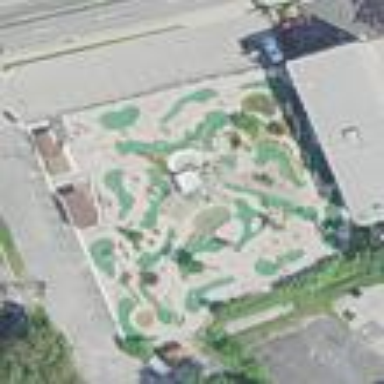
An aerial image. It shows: Retail area featuring miniature golf for leisure recreation.